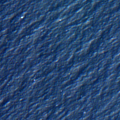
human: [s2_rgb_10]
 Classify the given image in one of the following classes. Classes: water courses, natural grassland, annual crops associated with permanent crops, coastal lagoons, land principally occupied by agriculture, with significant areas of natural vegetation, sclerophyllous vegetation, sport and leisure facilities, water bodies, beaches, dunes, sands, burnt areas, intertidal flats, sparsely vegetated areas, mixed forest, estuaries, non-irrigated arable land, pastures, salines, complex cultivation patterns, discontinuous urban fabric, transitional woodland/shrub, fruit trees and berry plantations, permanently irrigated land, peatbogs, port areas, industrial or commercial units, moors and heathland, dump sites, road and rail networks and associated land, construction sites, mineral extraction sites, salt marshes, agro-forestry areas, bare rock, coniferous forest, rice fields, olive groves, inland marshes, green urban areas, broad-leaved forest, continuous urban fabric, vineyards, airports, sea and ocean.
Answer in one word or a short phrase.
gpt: sea and ocean